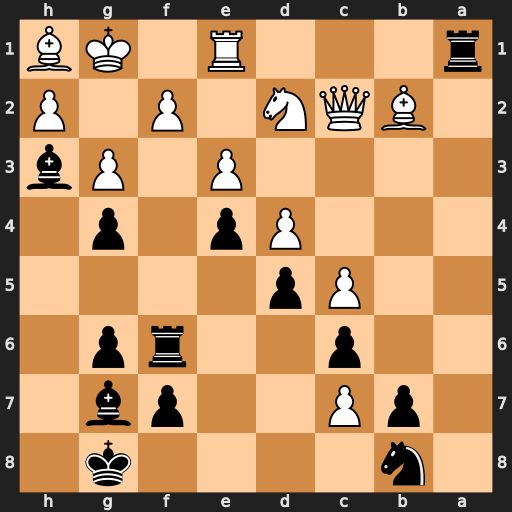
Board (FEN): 1n4k1/1pP2pb1/2p2rp1/2Pp4/3Pp1p1/4P1Pb/1BQN1P1P/r3R1KB
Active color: b
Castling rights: -
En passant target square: -
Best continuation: Rxe1+ Nf1 Rxf1#